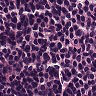
Metastatic tissue present: no